Field crop: tomato
Growth stage: 1
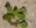
Species: portulaca